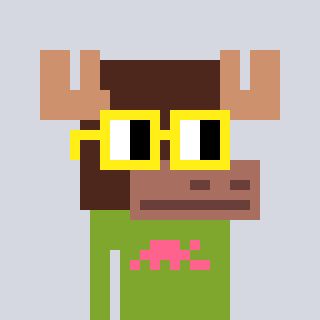
a pixel art character with square yellow glasses, a moose-shaped head and a slimegreen-colored body on a cool background